Question: I have a one-to-many relationship that looks like so,

I've set up my model classes in a file to match:
'''
import CoreData
import Foundation
class Board: NSManagedObject {
@NSManaged var boardColor: String
@NSManaged var boardCustomBackground: AnyObject?
@NSManaged var boardID: String
@NSManaged var boardName: String
@NSManaged var lists: NSSet
}
class List: NSManagedObject {
@NSManaged var listID: String
@NSManaged var listName: String
@NSManaged var board: Board
}
'''
Because I'm fetching data from multiple JSON endpoints, I have to save my lists seperately from my boards. .
Here's where I am after multiple attempts:
'''
func saveList(boardID: String, listName: String, listID: String) {
let request = NSFetchRequest(entityName: "Board")
var error: NSError? = nil
request.predicate = NSPredicate(format: "boardID like %@", boardID)
let results: NSArray = context.executeFetchRequest(request, error: &error)
if results.count > 0 {
for result in results {
let board = result as Board
let list = NSEntityDescription.insertNewObjectForEntityForName("List", inManagedObjectContext: context) as List
println(" want to save \(listName) in \(board.boardName)")
board.lists.addListObject(lists)
list.listName = listName
list.listID = listID
}
}
}
'''
Based on <URL>, I tried to implement @Keenle's answer for define list objects inside a board:
'''
import Foundation
extension Board {
func addListObject(value:List) {
var items = self.mutableSetValueForKey("lists");
items.addObject(value)
}
func removeListObject(value:List) {
var items = self.mutableSetValueForKey("lists");
items.removeObject(value)
}
}
'''
However, I ran into the following error at 'board.lists.addListObject(lists)':
Instead of 'board.lists.addListObject(lists)', I also tried 'board.lists.listName = listName' as implied in this <URL>, but that sadly didn't work either.
(Also, The 'println' output is correctly specifying the right board and list.)
Thanks in advance!
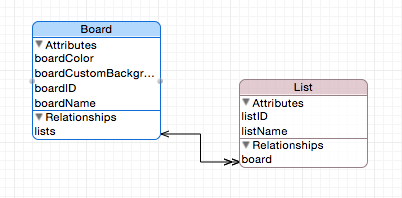
Answer: In a one-to-many relationship, it is easier to set the "to-one" direction of the
inverse relationships, in your case just
'''
list.board = board
'''
so that the extension methods are actually not needed here.